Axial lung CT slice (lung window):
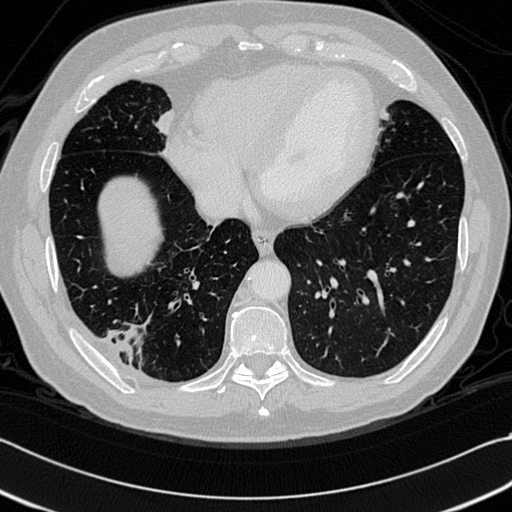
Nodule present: no